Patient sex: M
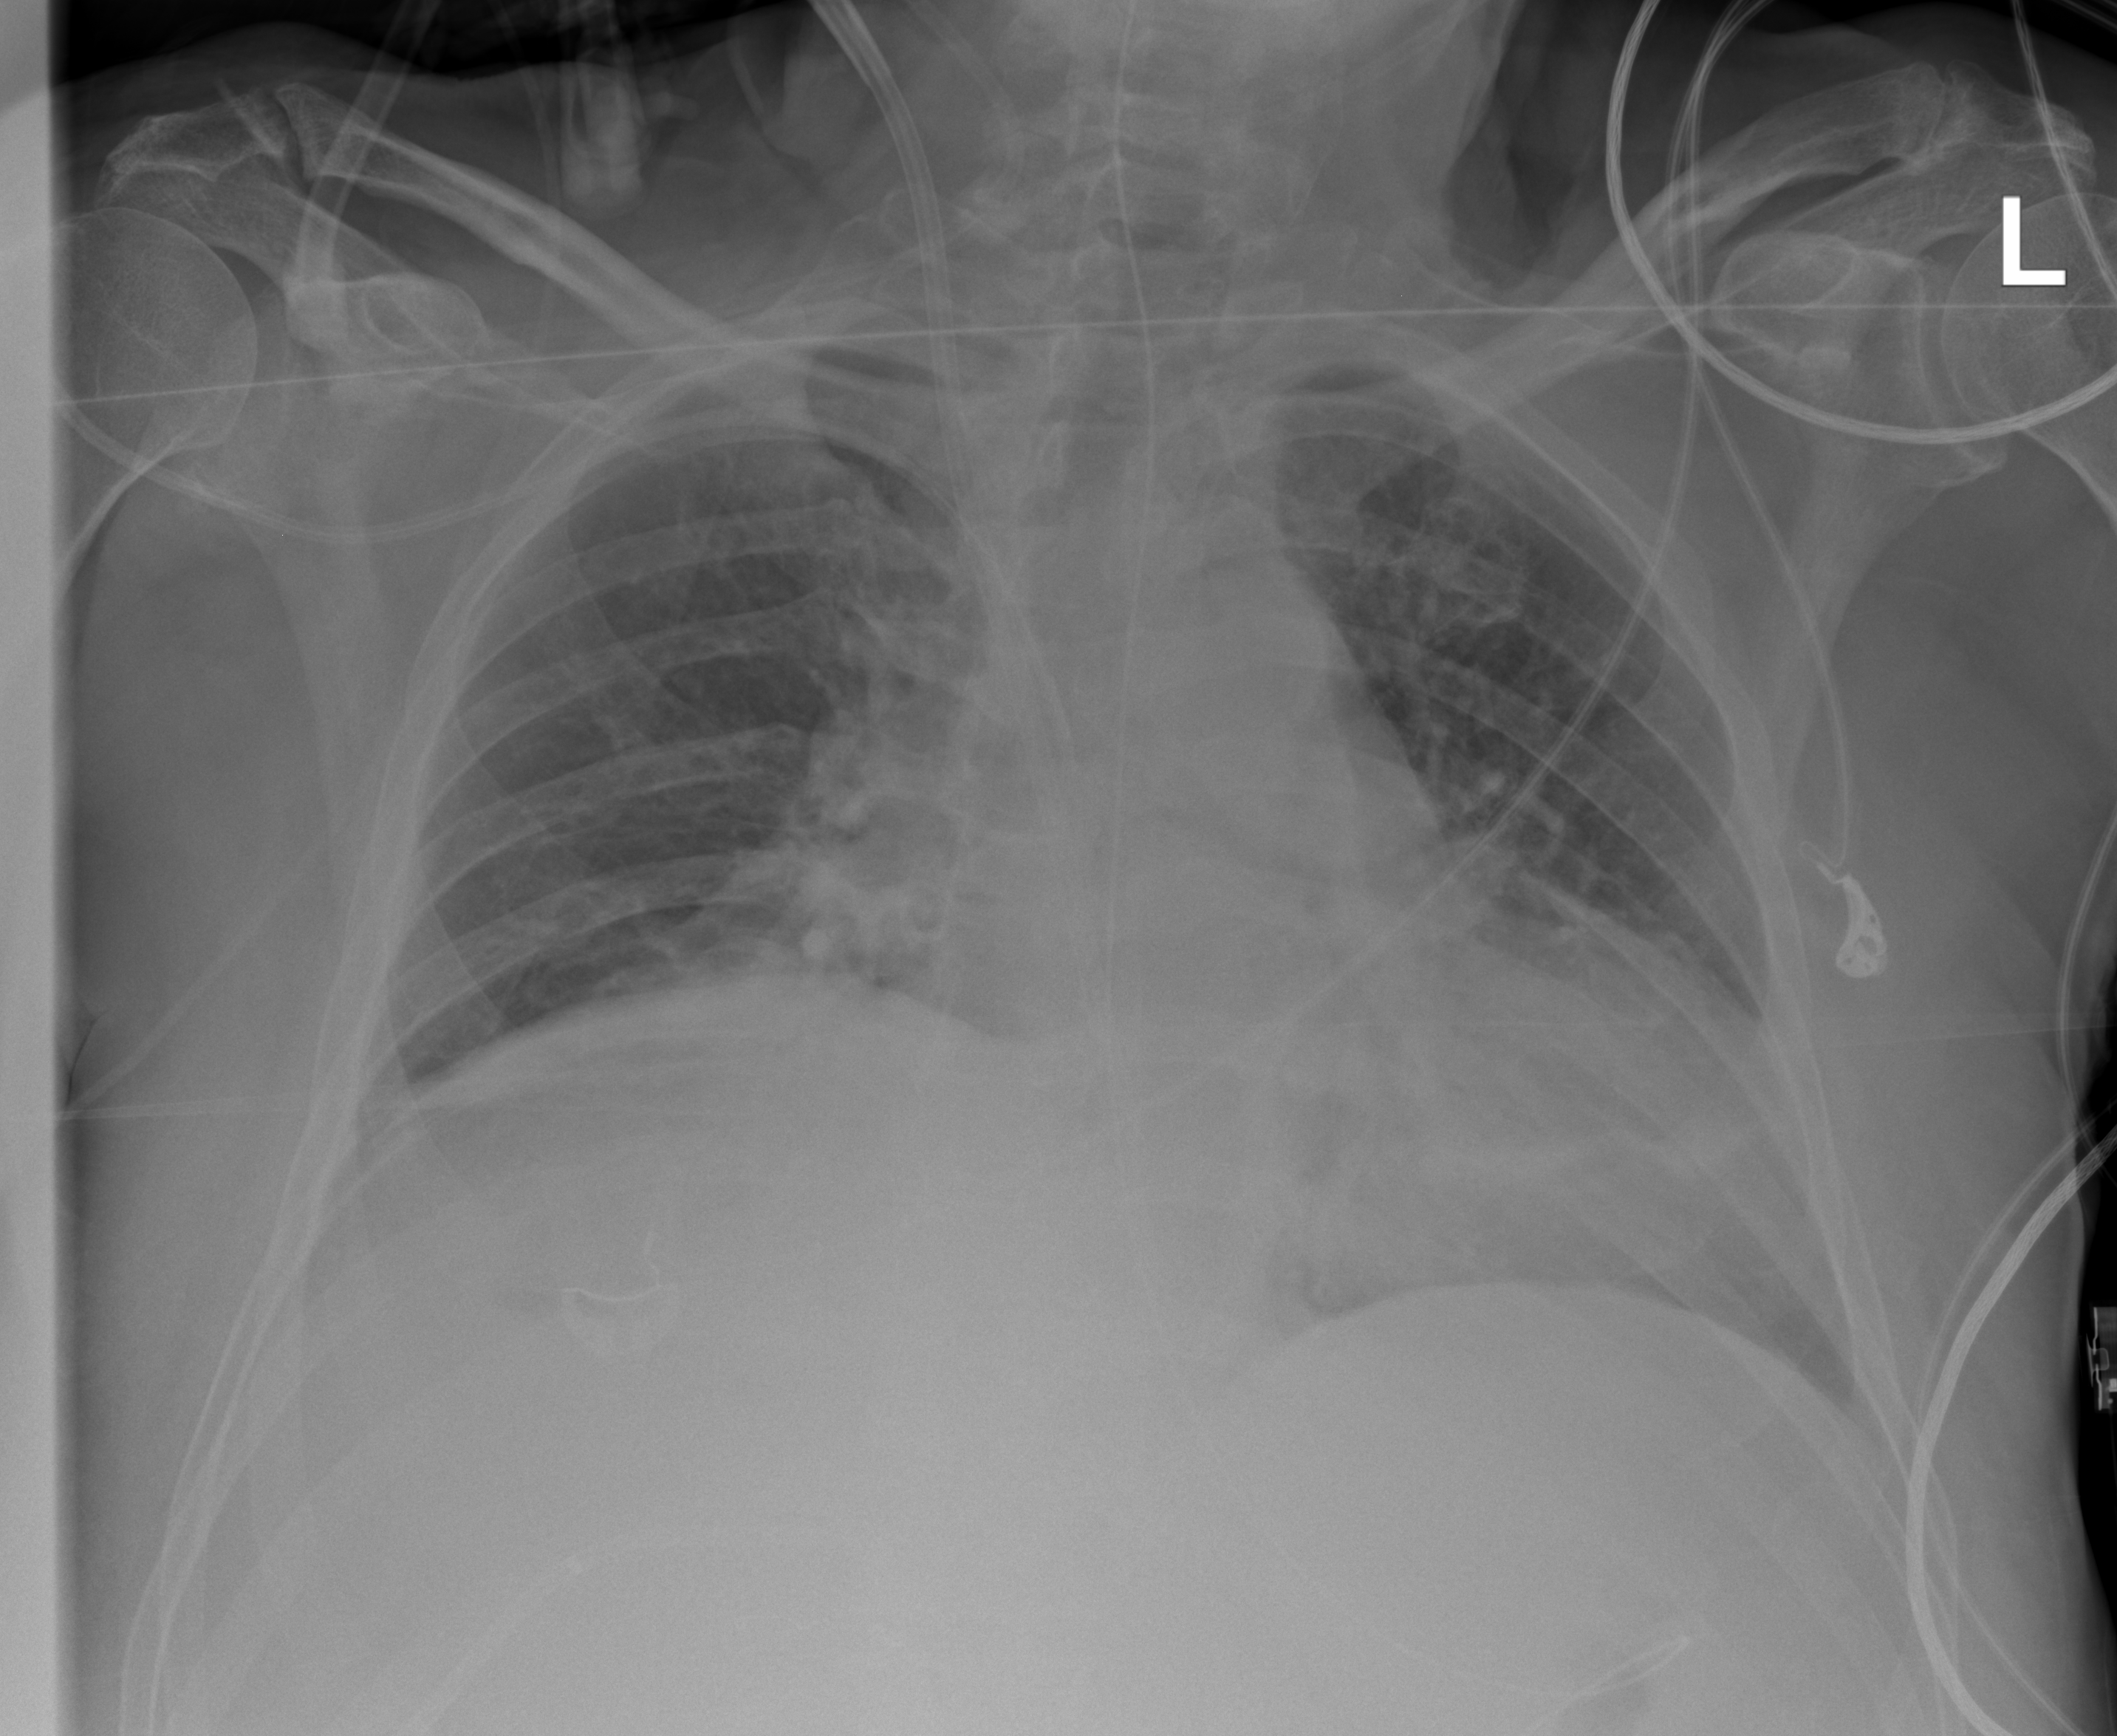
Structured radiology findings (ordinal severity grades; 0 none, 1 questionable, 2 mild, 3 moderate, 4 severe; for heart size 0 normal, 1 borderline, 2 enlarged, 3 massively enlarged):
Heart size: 2
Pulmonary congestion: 0
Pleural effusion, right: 0
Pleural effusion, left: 0
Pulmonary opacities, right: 0
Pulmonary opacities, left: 0
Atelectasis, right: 0
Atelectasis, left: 2